Field crop: tomato
Growth stage: 2
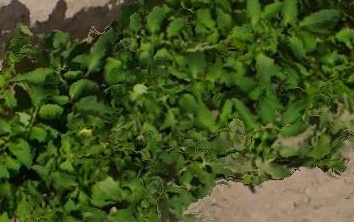
Species: tomato